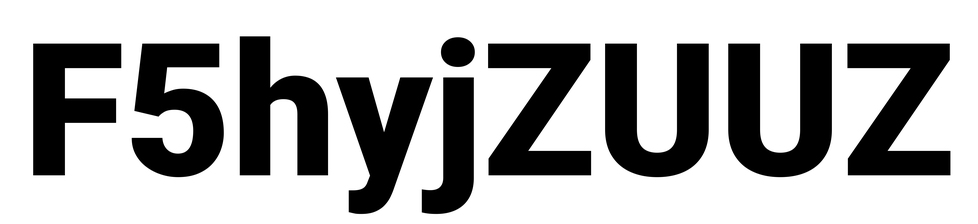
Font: Roboto_Black